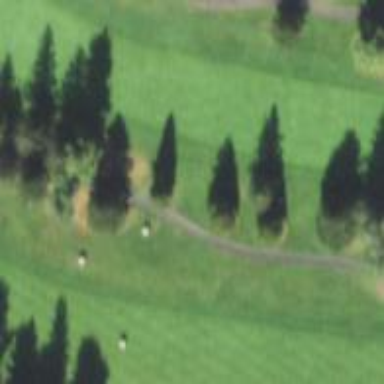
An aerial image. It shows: Golf fairway surrounded by grass.